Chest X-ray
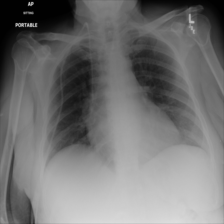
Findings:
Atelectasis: negative
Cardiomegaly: negative
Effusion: negative
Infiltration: negative
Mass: negative
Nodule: negative
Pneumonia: negative
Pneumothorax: negative
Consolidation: negative
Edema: negative
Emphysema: negative
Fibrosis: negative
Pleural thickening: negative
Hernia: negative